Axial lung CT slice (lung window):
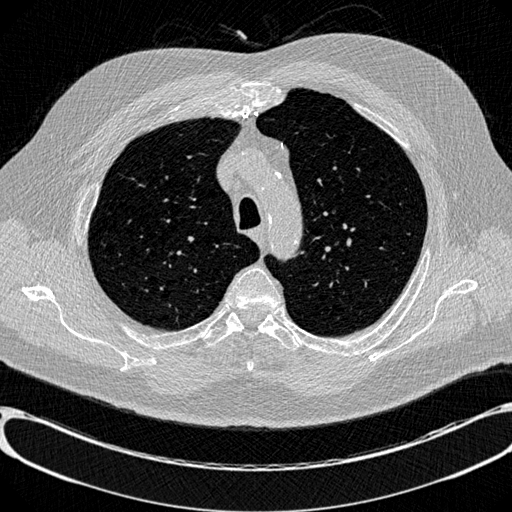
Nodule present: no